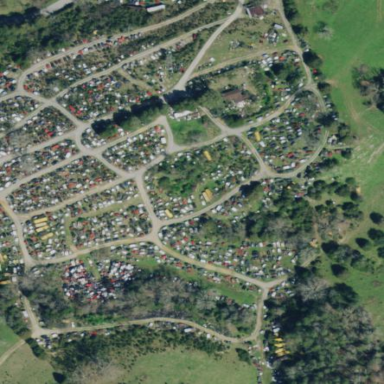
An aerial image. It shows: Scrap yard located in industrial area.